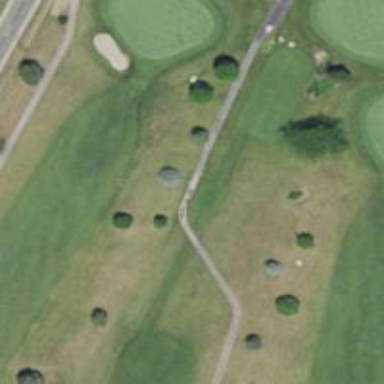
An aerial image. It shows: Path used for both walking and golf.